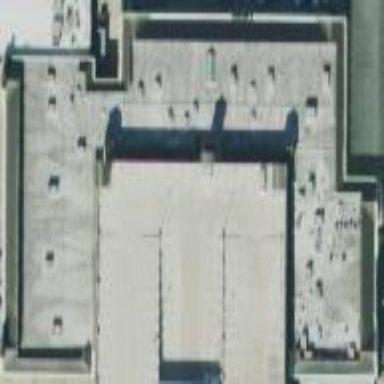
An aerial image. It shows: Mall building.